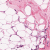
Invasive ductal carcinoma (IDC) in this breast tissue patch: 0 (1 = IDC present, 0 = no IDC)